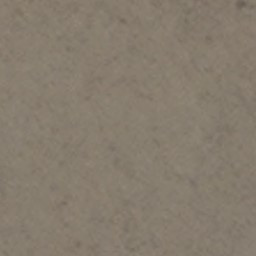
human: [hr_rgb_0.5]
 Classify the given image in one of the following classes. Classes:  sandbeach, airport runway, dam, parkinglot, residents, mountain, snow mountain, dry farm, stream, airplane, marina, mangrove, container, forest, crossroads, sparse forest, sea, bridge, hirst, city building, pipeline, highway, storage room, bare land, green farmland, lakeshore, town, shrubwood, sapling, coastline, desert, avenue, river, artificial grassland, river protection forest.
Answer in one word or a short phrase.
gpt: bare land